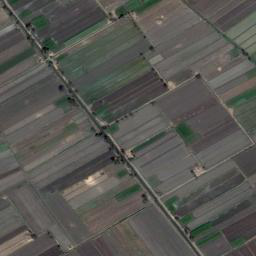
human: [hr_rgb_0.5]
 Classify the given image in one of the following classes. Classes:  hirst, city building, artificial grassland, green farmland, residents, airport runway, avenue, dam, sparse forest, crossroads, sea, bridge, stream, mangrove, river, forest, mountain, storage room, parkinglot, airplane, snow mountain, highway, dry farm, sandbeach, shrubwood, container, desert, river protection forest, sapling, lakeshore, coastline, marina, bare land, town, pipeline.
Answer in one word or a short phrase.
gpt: green farmland